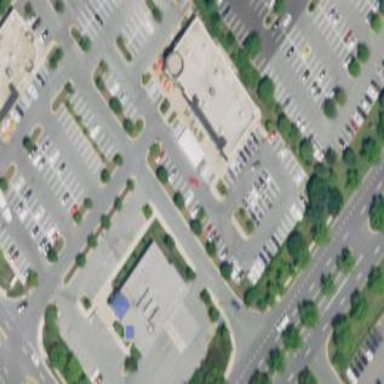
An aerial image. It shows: Retail area.